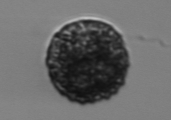
Label: Vicicitus_globosus